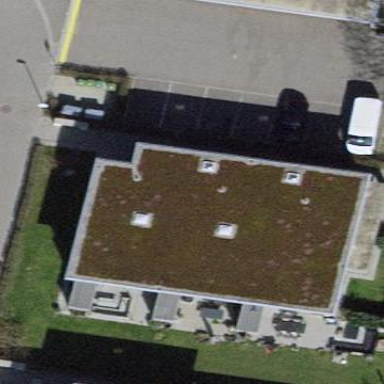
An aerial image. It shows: Flat-roofed building.